Current action and preconditions to check: trajectory_clear

Your task: For each precondition in the list above, predict whether it will hold at this action.

Consider the current scene as observed from the mobile robot's camera, and analyze the predicted future states of all dynamic agents (e.g., people, animals, vehicles, or any moving entities) within the NEXT SECOND.

IMPORTANT: Only answer "very likely" if you are absolutely certain—based on strong, clear evidence—that a dynamic agent will violate the precondition in the predicted future state. Do NOT answer "very likely" for unlikely, ambiguous, or low-probability risks.

Ask yourself for each precondition: Is there a high probability, with clear and convincing evidence, that the predicted future states of any dynamic agent will interfere with the predicted future state of the currently executing action within the NEXT SECOND, causing that precondition to fail?

Assess the risk level based on these predictions. Use "likely" or "very likely" if motions create a clear risk of interference.

Use "neutral" or "improbable" if agents are nearby but their predicted paths are clearly diverging or non-conflicting.

Failure Risk Categories: "very improbable", "improbable", "neutral", "likely", "very likely"

Answer Format: Output ONLY the probability_of_failure value from these categories: "very improbable", "improbable", "neutral", "likely", "very likely"

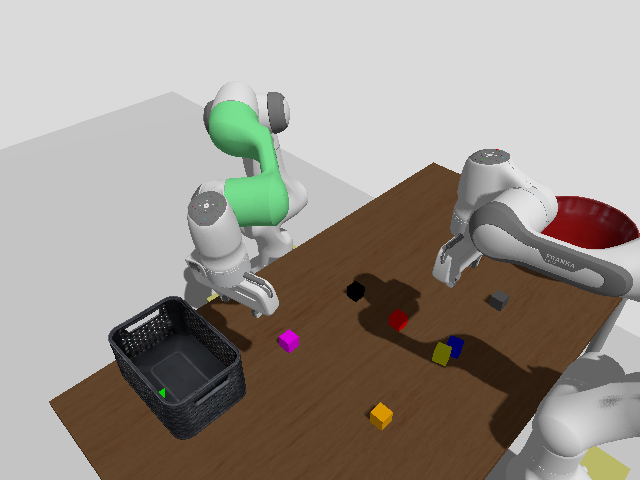

Answer: very improbable